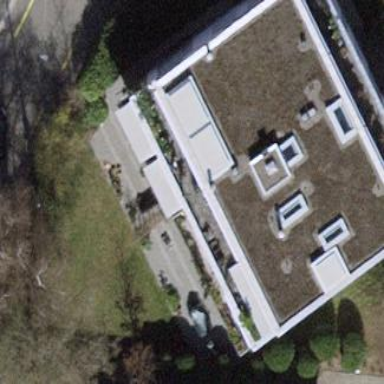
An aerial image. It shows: Flat-roofed apartment building.